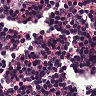
Metastatic tissue present: no